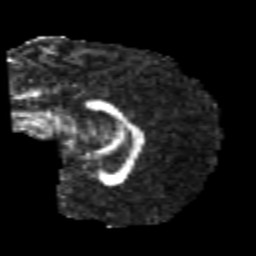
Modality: FA
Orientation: sagittal
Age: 22
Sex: male
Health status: healthy
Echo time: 0.074 s